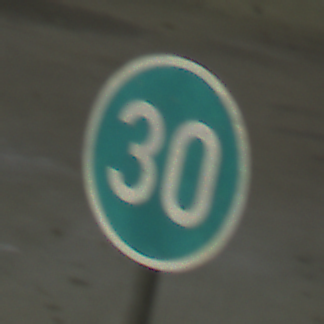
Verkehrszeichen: VorgeschriebeneMindestgeschwindigkeit
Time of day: NotSpecified
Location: Indoor (Special)
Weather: NotSpecified
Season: NotSpecified
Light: Artificial